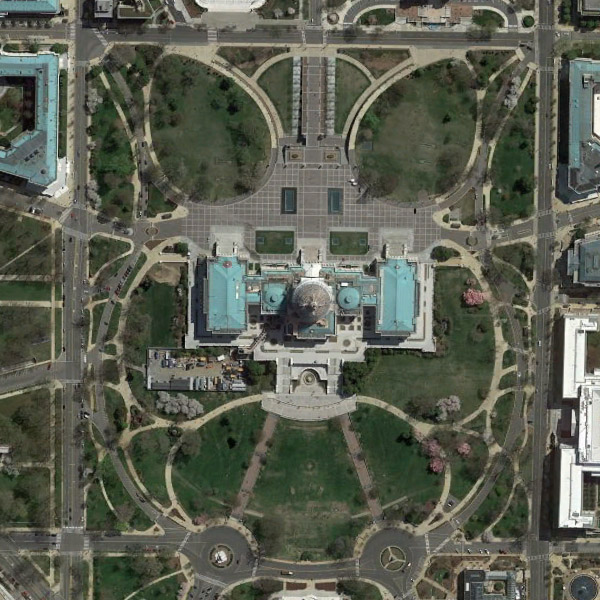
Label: Square